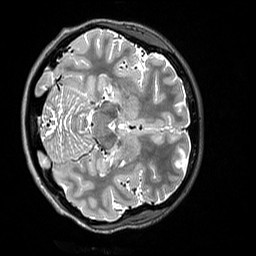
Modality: T2w
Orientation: axial
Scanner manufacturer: siemens
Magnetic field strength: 3 T
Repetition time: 3.2 s
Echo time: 0.565 s